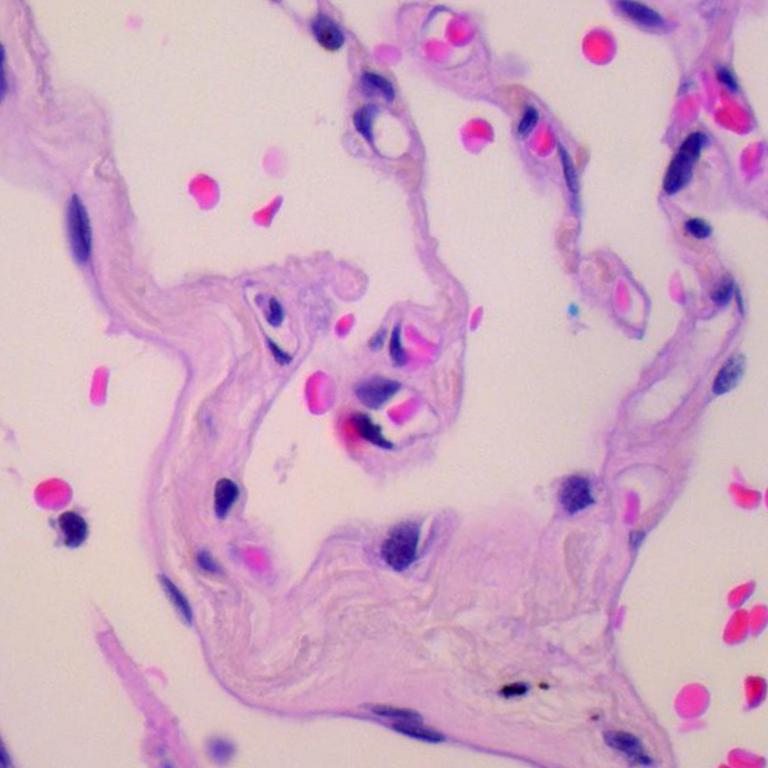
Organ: lung
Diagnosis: benign